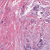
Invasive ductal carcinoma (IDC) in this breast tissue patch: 1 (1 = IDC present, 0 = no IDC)